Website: macys
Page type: customer-info-address
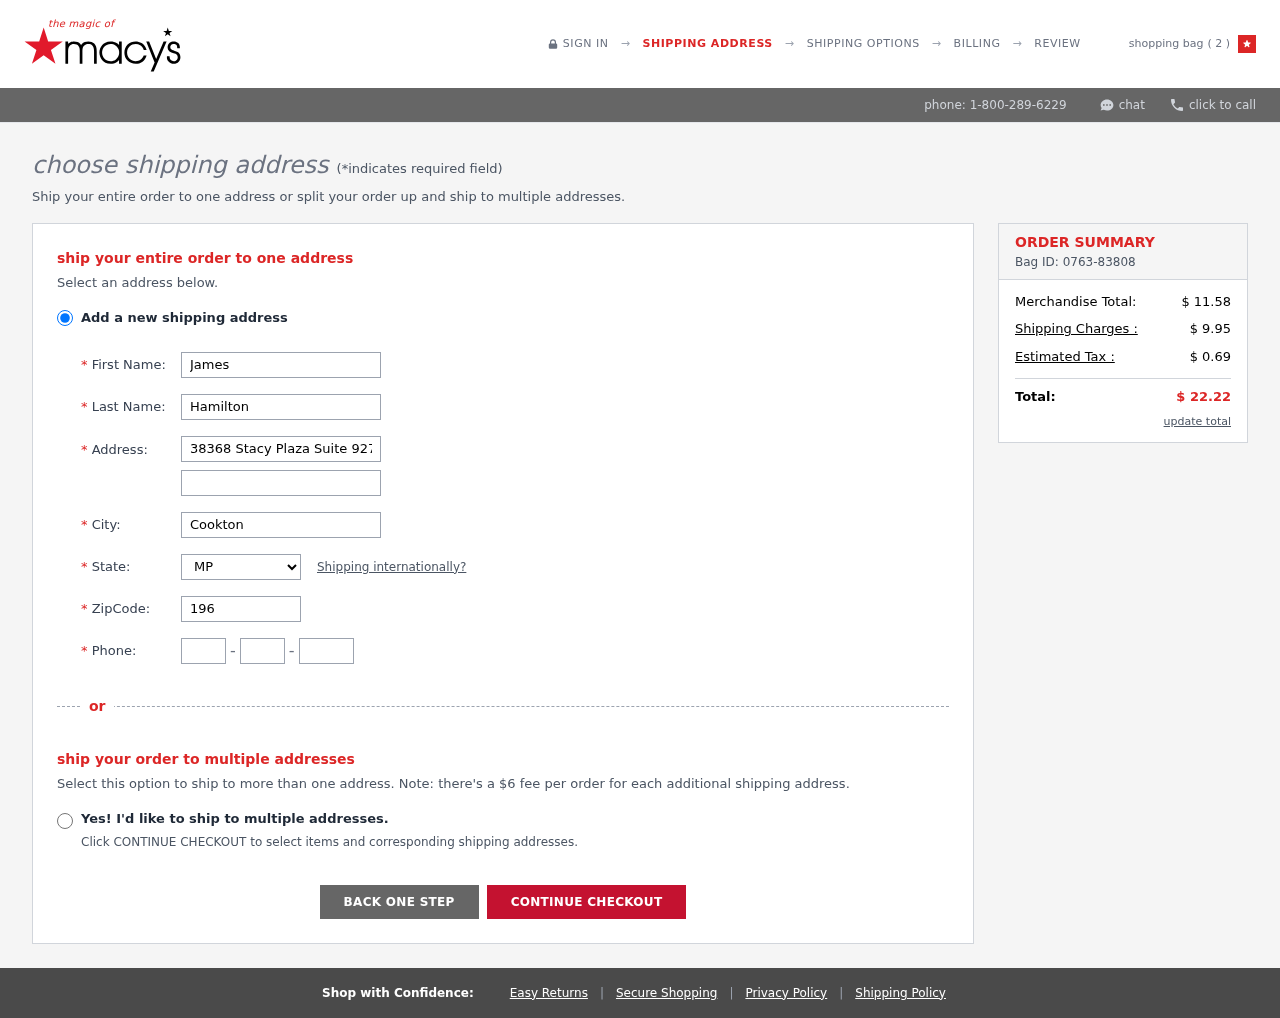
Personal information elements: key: PII_CITY
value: Cookton
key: PII_FIRSTNAME
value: James
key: PII_LASTNAME
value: Hamilton
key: PII_PHONE_AREA
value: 884
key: PII_PHONE_PREFIX
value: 201
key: PII_PHONE_SUFFIX
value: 9164
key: PII_POSTCODE
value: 19644
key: PII_STATE_ABBR
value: MP
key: PII_STREET
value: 38368 Stacy Plaza Suite 927
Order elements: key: ORDER_NUM_ITEMS
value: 2
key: ORDER_ID
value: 0763-83808
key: ORDER_SUBTOTAL
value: $ 11.58
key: ORDER_SHIPPING_COST
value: $ 9.95
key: ORDER_TAX
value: $ 0.69
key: ORDER_TOTAL
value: $ 22.22